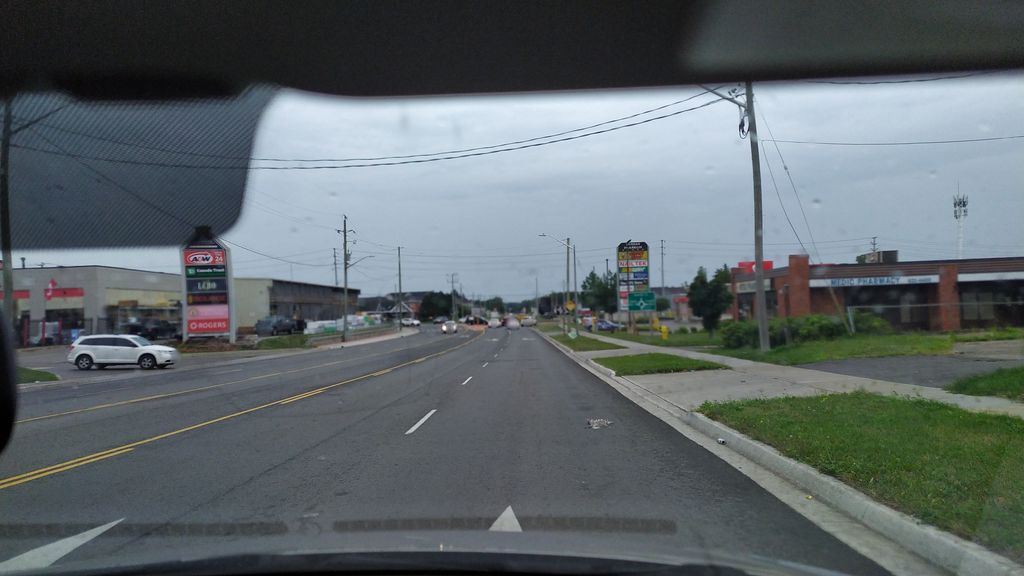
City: kitchener-waterloo